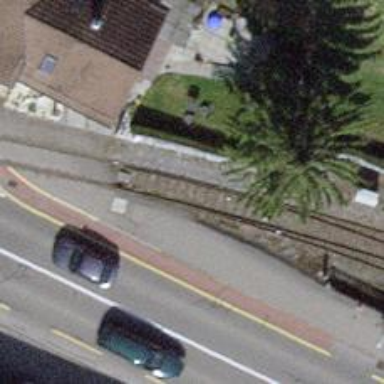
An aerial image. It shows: Railway switch.